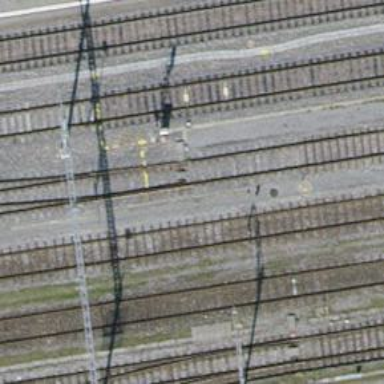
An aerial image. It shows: Railway switch.